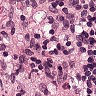
Metastatic tissue present: no